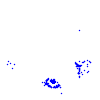
Particle: electron